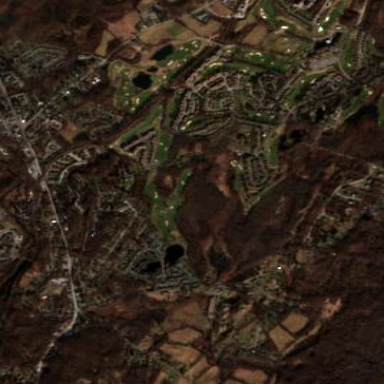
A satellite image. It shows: Golf course.